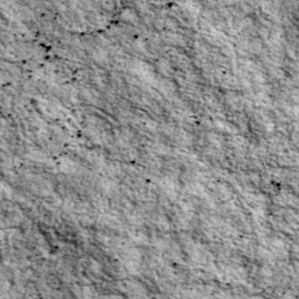
Label: non_frost